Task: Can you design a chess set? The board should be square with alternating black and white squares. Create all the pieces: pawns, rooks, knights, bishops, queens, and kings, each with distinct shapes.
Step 4926:
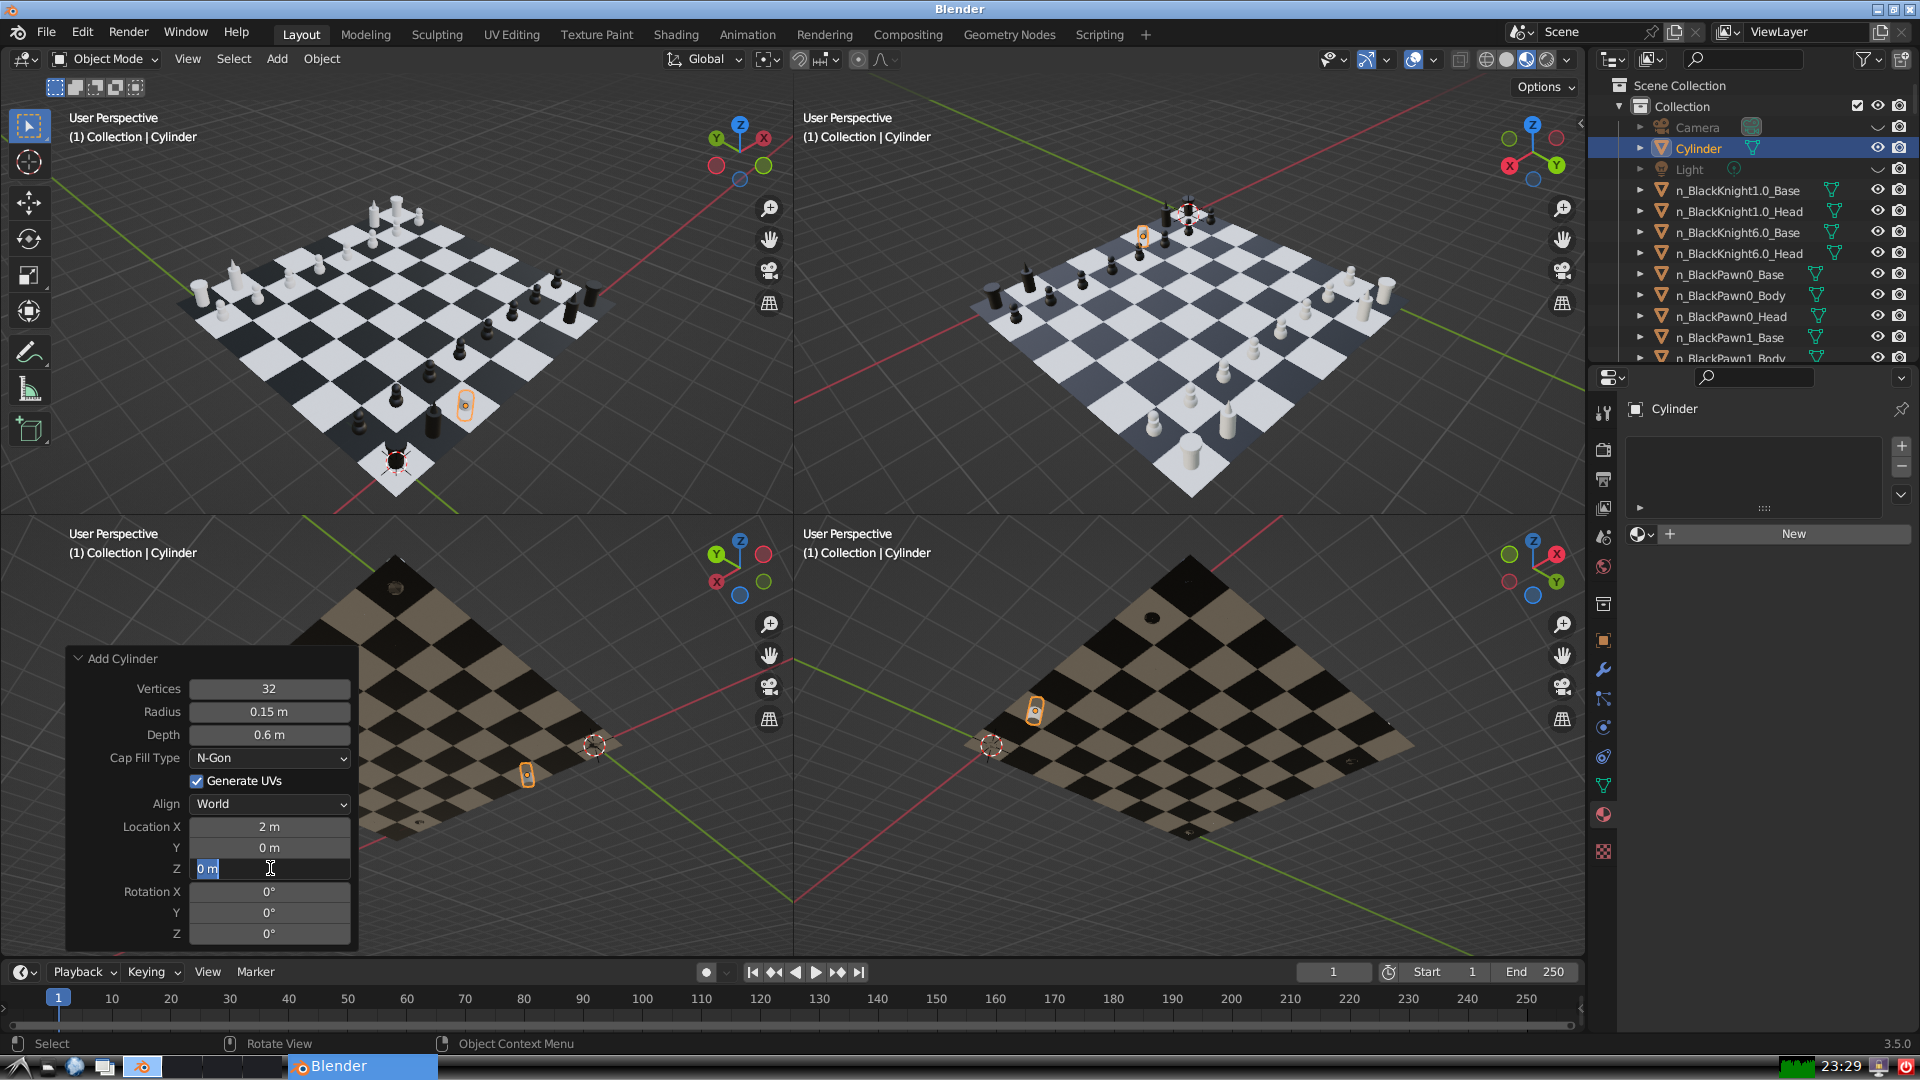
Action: input_text: 0.3